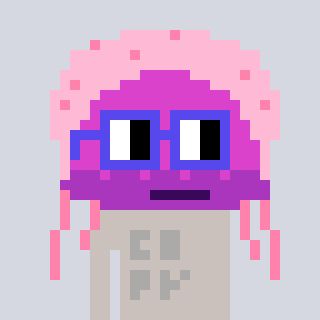
a pixel art character with square blue glasses, a jellyfish-shaped head and a foggrey-colored body on a cool background